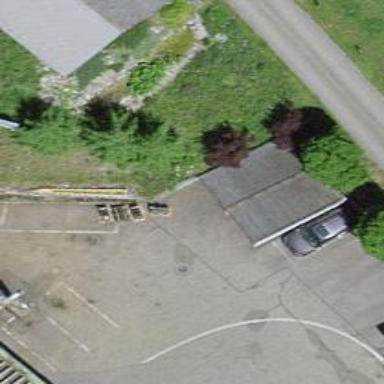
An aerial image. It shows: Garage.